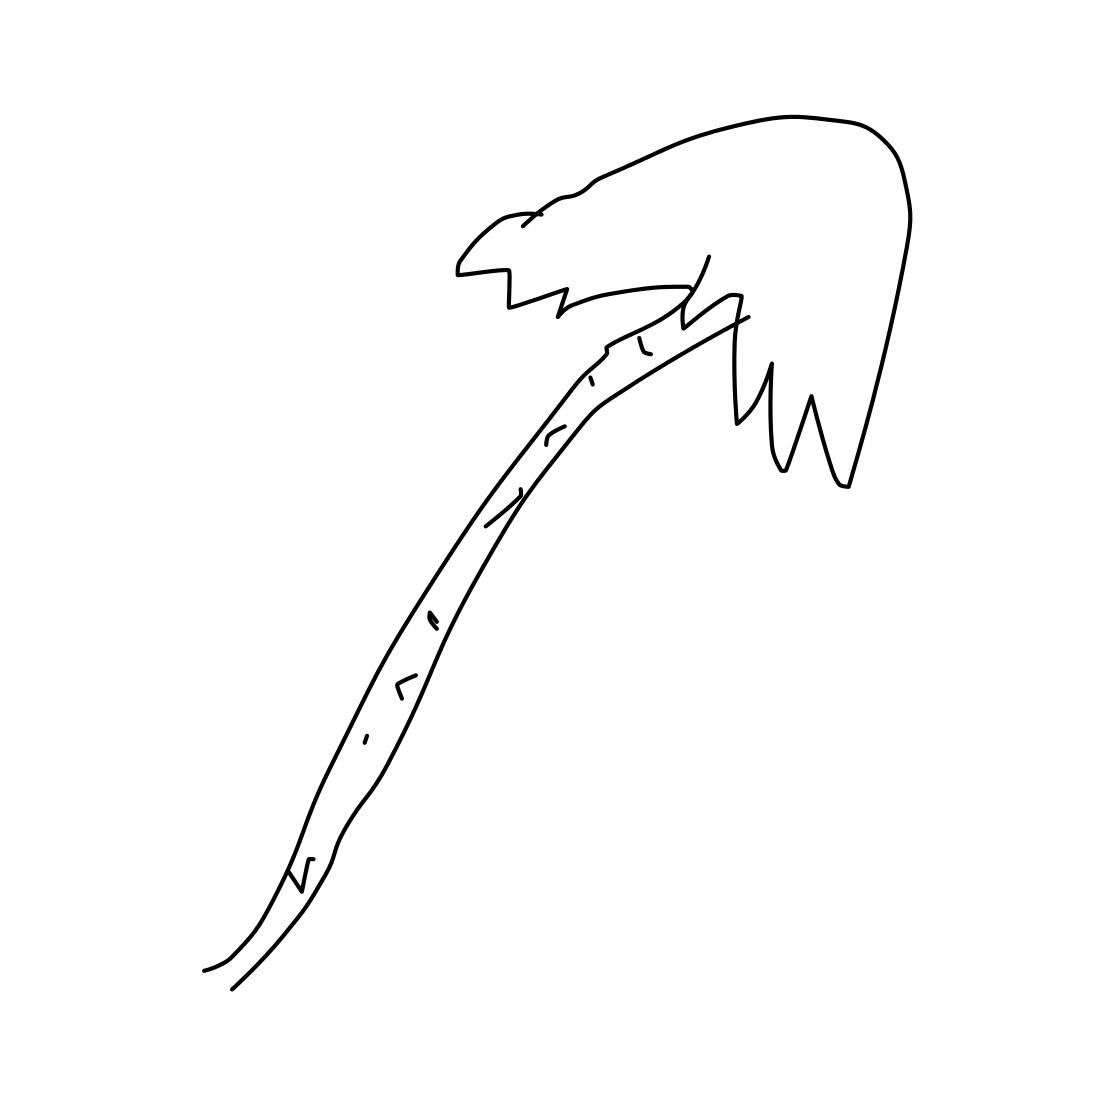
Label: palm tree